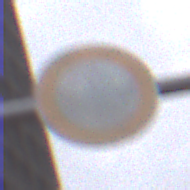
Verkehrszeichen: VerbotFahrzeugeAllerArt
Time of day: MorningAfternoon
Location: Outdoor (Urban)
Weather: Overcast
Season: NotSpecified
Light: Natural